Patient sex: M
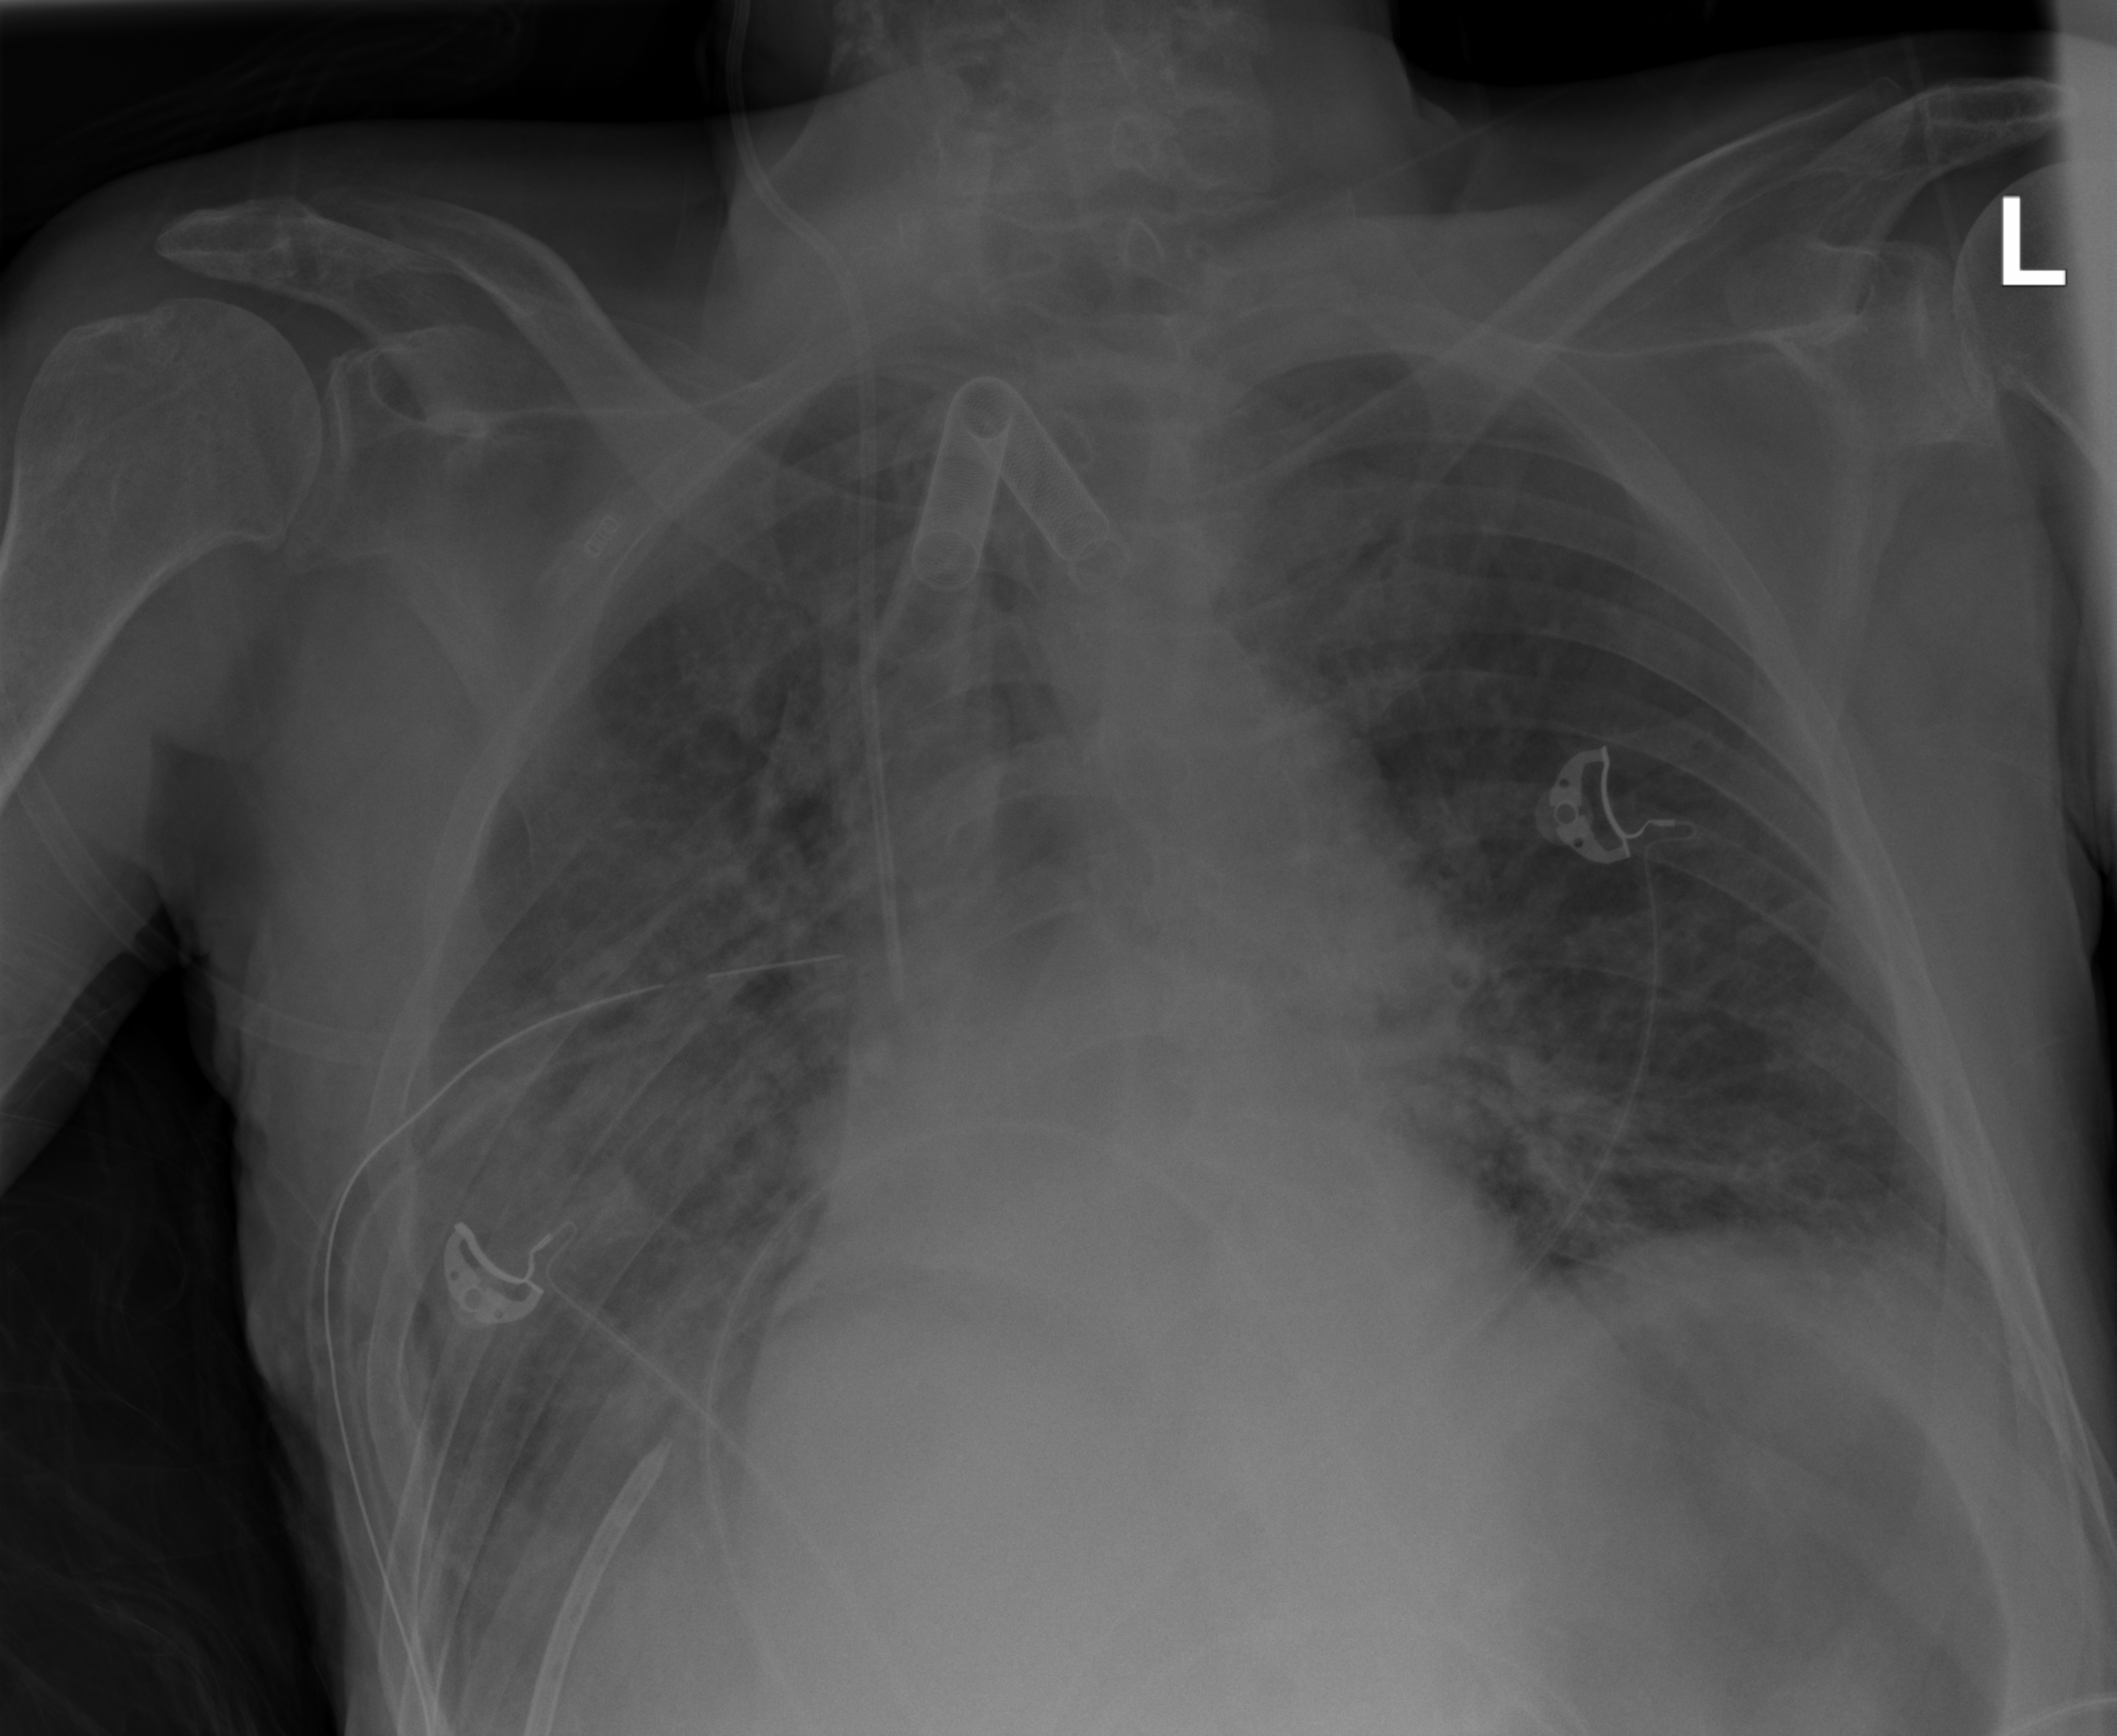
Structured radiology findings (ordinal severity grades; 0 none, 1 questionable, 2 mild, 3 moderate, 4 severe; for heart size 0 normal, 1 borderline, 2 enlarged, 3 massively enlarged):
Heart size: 2
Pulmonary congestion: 2
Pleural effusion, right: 2
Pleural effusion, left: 0
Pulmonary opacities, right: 3
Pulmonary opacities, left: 2
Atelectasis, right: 3
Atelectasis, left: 2